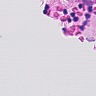
Metastatic tissue present: no